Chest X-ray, AP view. Patient: 12 years old, sex M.
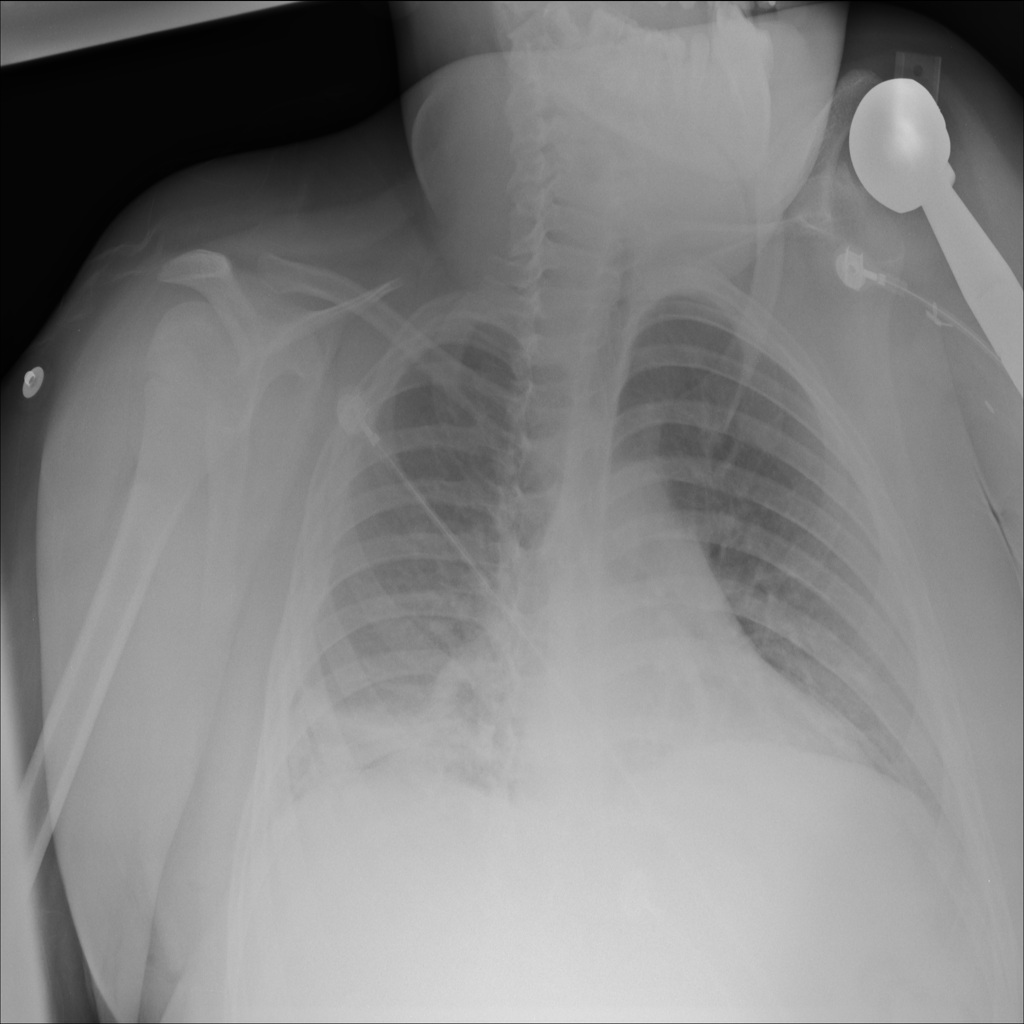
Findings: Atelectasis